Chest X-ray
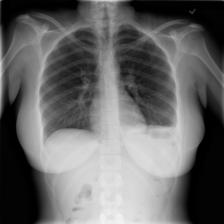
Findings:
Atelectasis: negative
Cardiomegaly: negative
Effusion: negative
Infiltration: negative
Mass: negative
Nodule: negative
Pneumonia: negative
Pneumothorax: negative
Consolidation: negative
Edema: negative
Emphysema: negative
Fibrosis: negative
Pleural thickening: negative
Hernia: negative